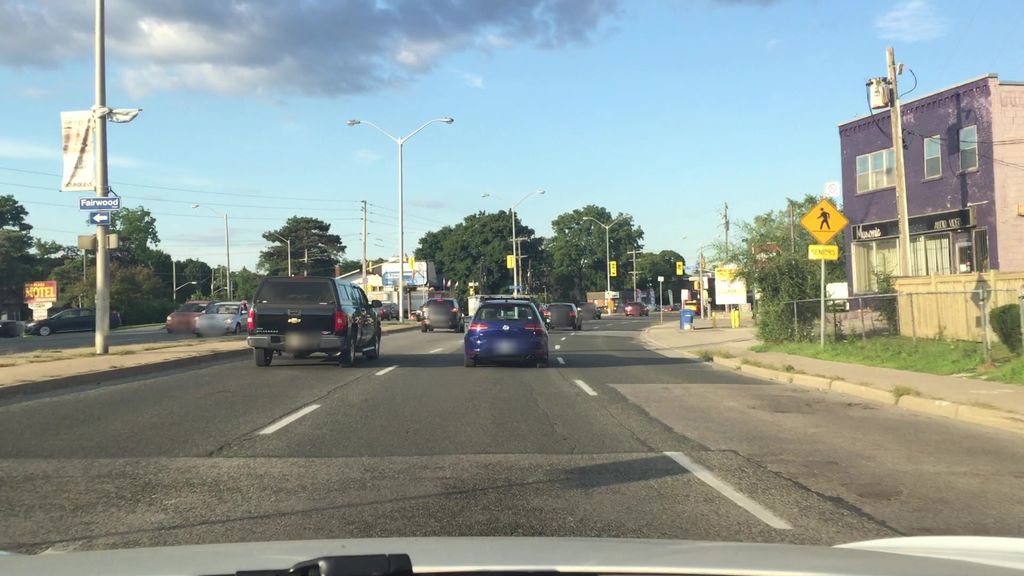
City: toronto